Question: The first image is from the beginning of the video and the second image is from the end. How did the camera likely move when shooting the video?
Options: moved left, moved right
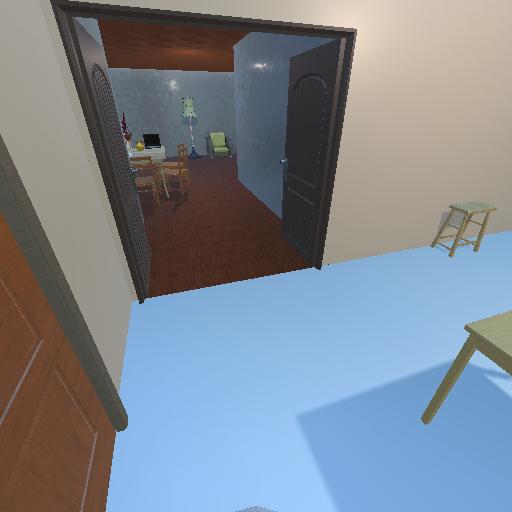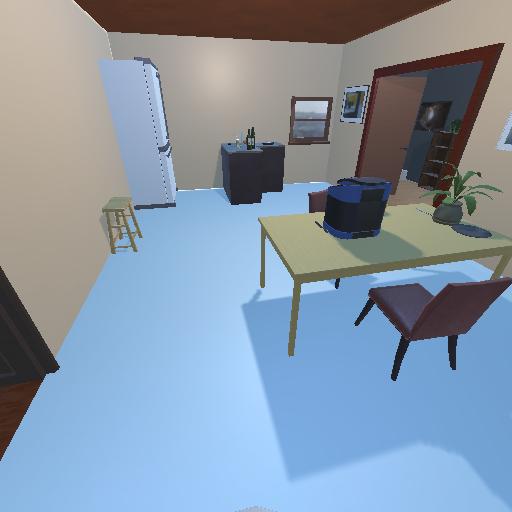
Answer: moved left